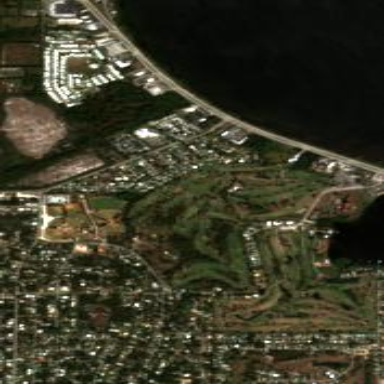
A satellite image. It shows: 18-hole golf course classified as leisure land.